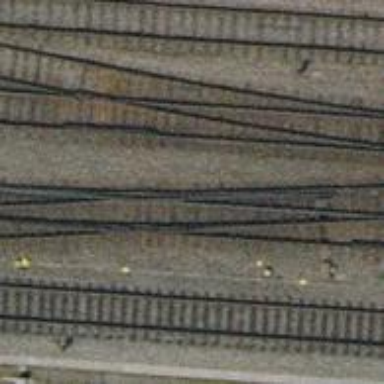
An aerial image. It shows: Railway switch.